Field crop: tomato
Growth stage: 2
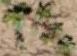
Species: portulaca